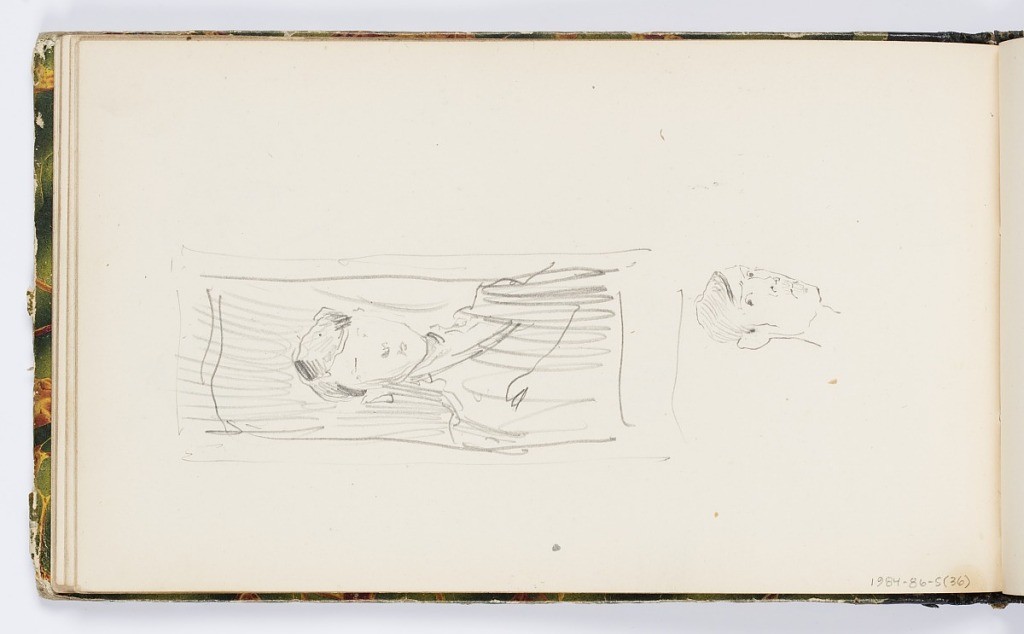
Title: Sketchbook Page: Two Portraits
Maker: Kenyon Cox, American, 1856–1919
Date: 1875
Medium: Graphite on paper
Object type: Sketchbook folio
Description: Two sketched portraits, likely self-portraits of the artist.  Above, three-quarter view of head and shoulders, within rectangular frame. Below, additional sketch of head.